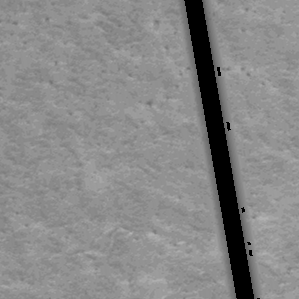
Label: frost